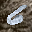
Label: 6